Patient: sex M, age 62
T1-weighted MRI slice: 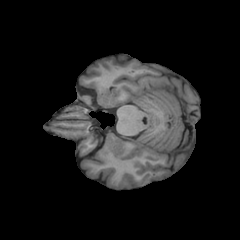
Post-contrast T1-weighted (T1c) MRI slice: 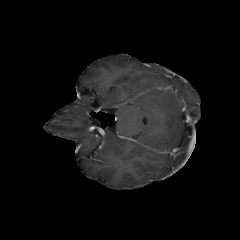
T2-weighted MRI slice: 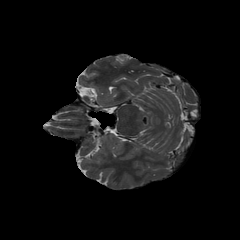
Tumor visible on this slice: no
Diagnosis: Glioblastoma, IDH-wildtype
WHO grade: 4